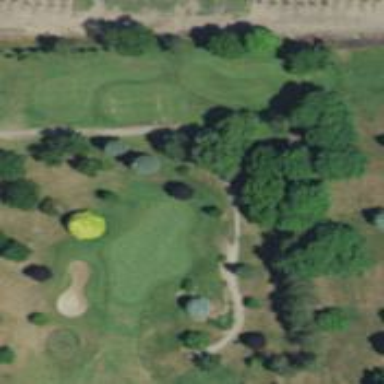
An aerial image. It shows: Golf hole.